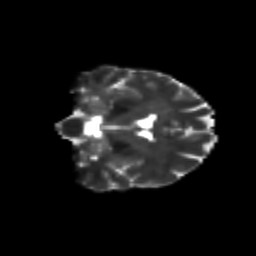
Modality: T2w
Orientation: coronal
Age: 35
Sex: female
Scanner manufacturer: siemens
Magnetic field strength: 3 T
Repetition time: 8.6 s
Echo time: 0.095 s